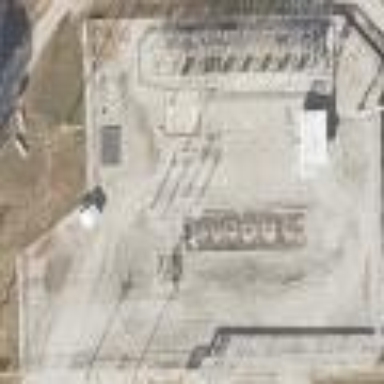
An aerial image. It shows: Substation for switching power equipment surrounded by fence.